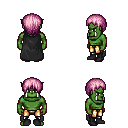
a pixel art fantasy rpg character, male body template, orc, green skin, black cape, gold greaves, pink plain hairstyle, black shoes, four views (front, back, left, right), 2x2 character sprite sheet, small pixel art, hard edges, no anti-aliasing